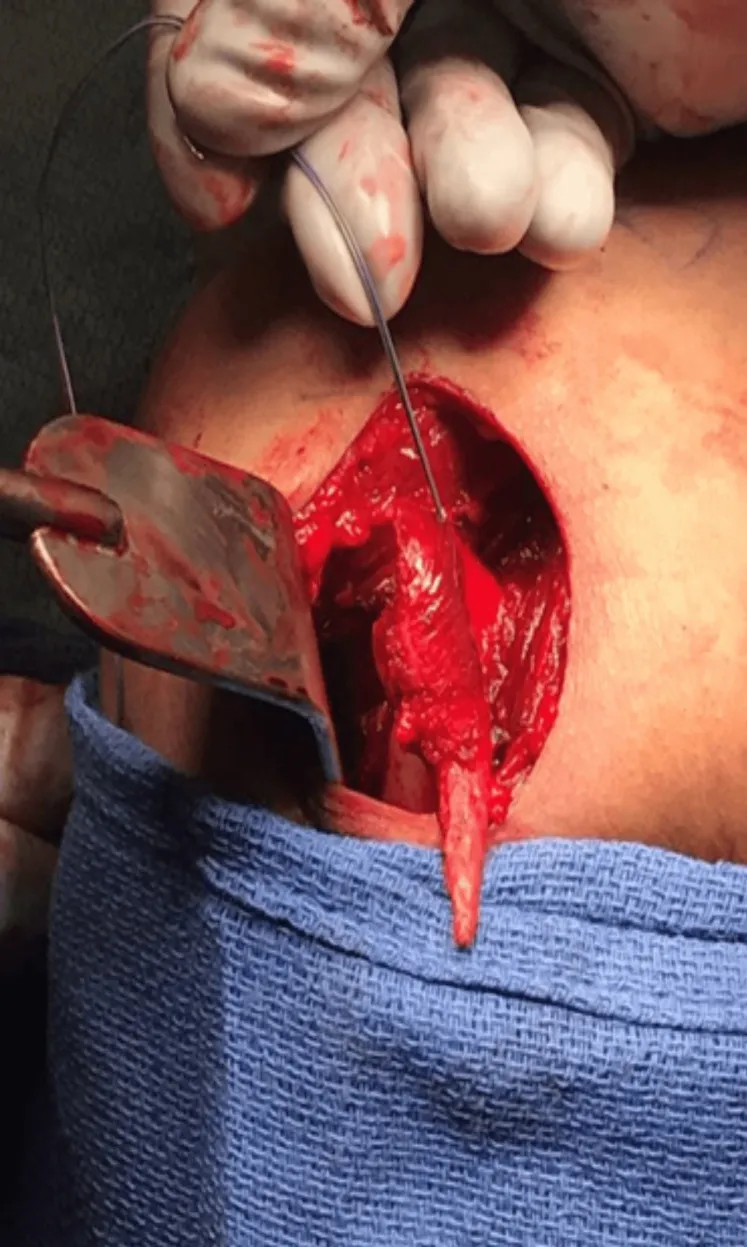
Bone mass attached to the pectoralis major.
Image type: medical_photograph (other_medical_photograph)